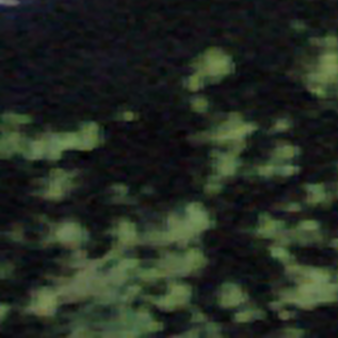
Label: other